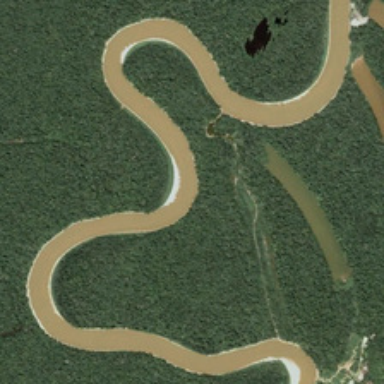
The yellow twisty river is across the dense forest .